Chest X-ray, PA view. Patient: 24 years old, sex F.
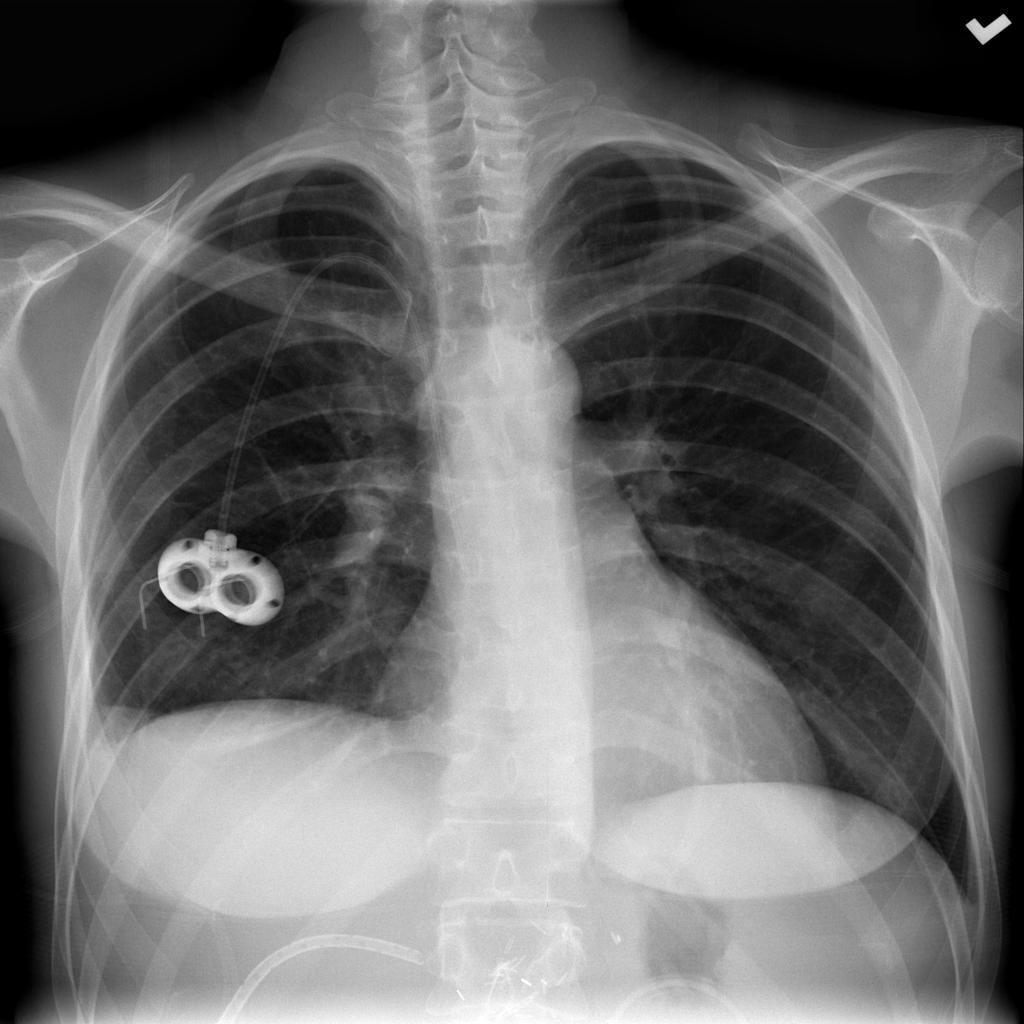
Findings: Atelectasis